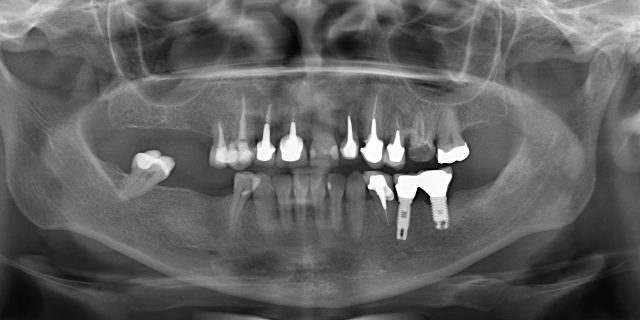
adult